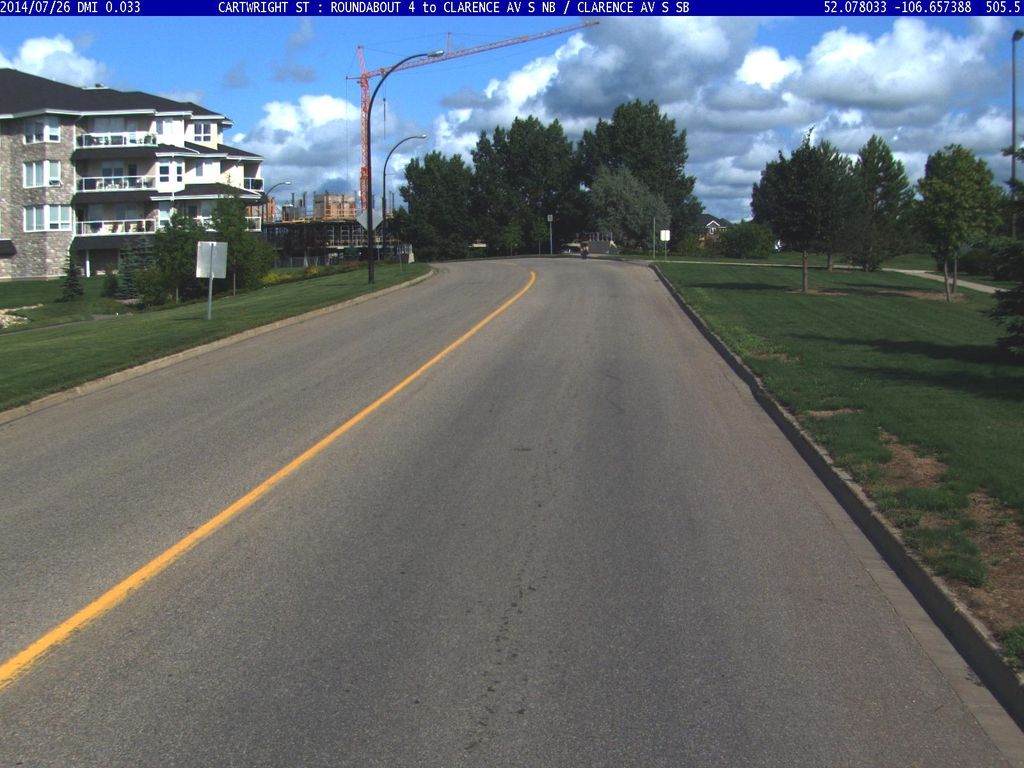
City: saskatoon